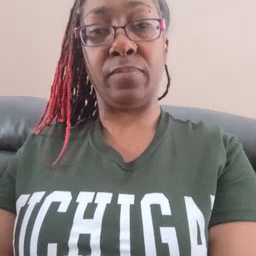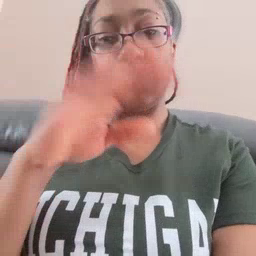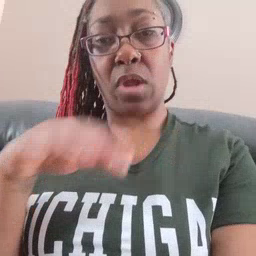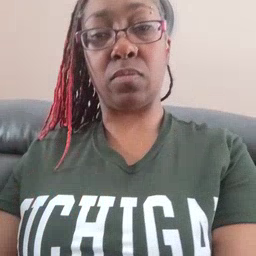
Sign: child